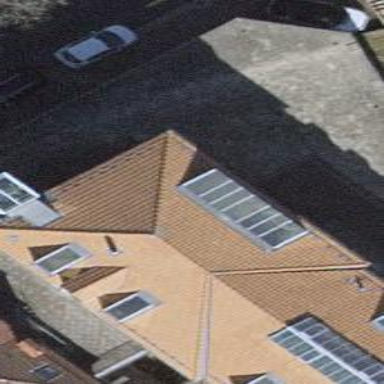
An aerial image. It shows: Building with flat roof.